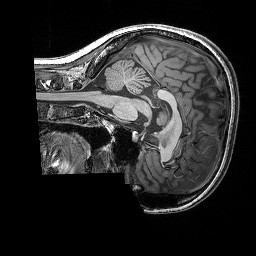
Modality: T1w
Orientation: sagittal
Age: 25
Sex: female
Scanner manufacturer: siemens
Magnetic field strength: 3 T
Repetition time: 2.25 s
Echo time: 0.00418 s